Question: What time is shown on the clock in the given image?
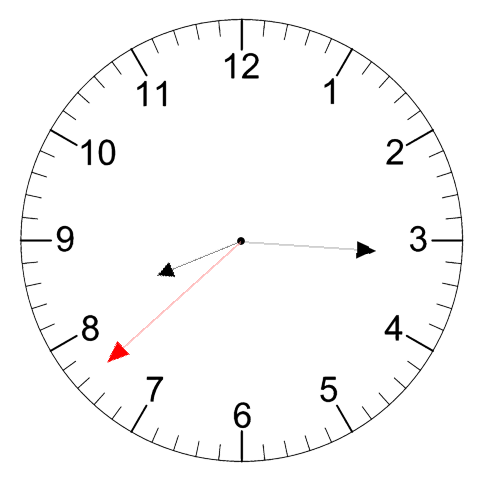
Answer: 08:15:38